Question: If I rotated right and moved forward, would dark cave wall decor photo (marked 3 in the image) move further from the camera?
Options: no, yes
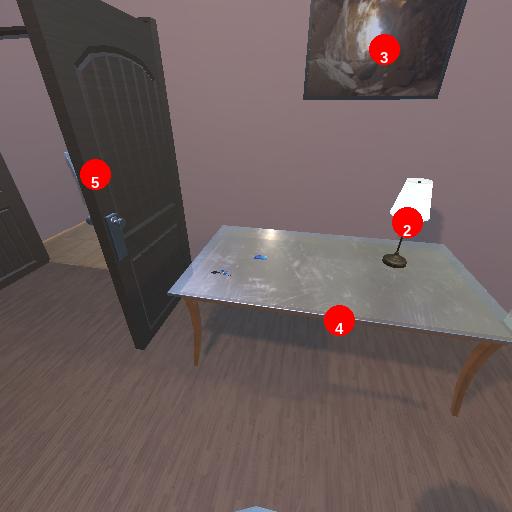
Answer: no